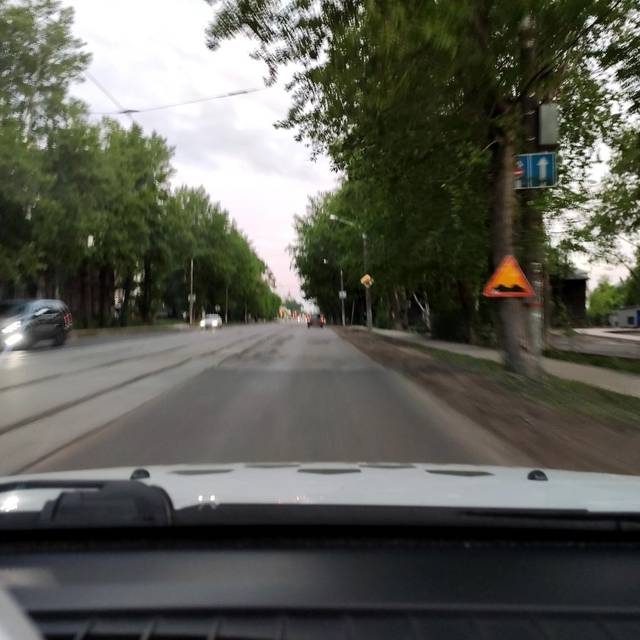
Region: Russia
Coordinates: 57.989, 56.218